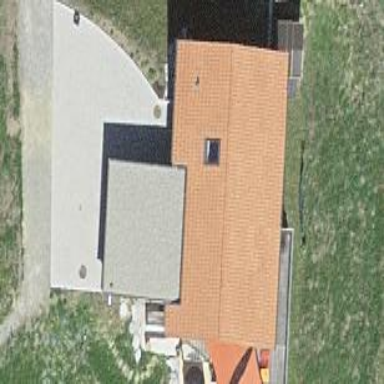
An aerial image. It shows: Residential building.